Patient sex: F
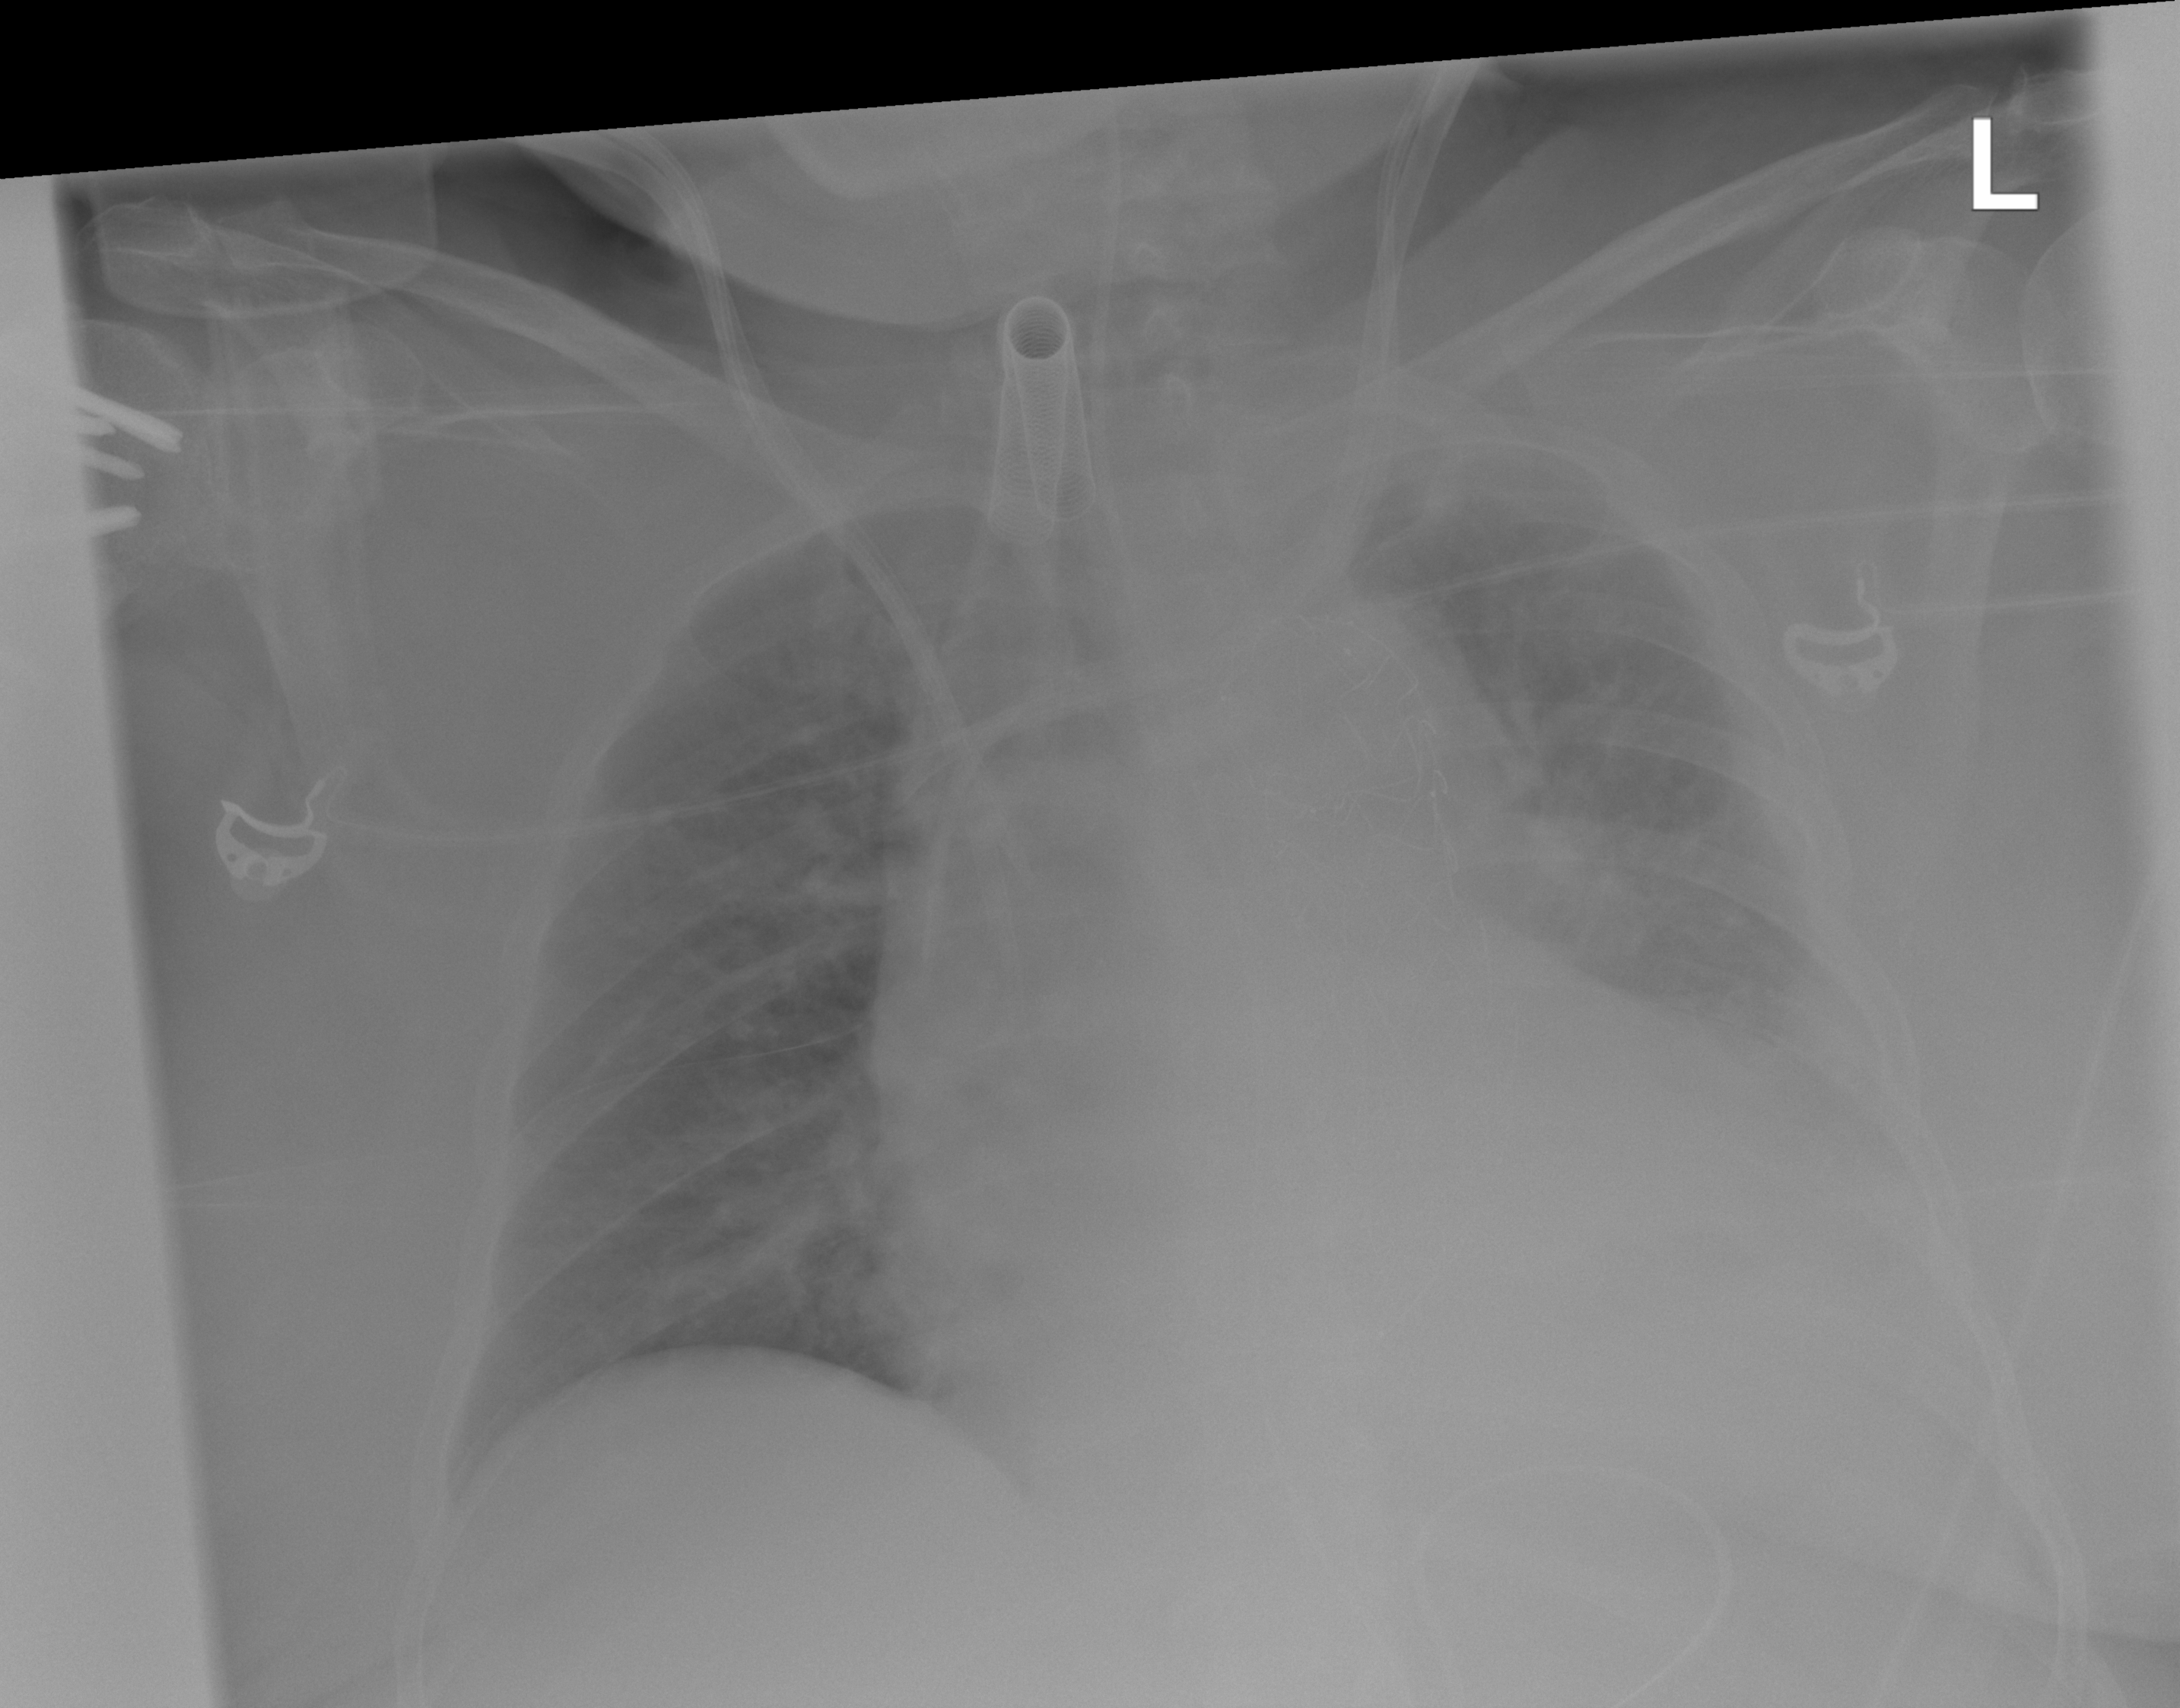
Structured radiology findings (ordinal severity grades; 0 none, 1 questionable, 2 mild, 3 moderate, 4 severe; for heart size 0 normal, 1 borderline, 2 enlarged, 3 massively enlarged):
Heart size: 2
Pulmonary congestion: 2
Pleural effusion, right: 0
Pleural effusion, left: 2
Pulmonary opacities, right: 0
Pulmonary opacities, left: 0
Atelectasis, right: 0
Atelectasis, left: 2